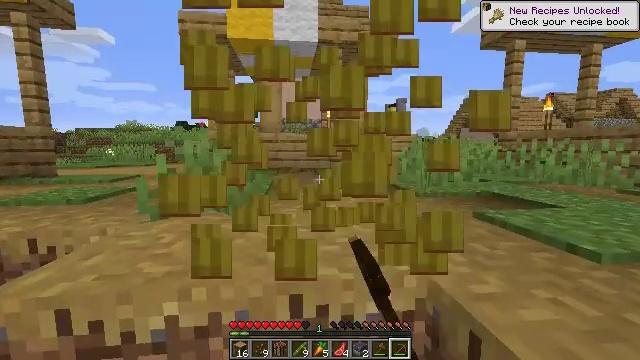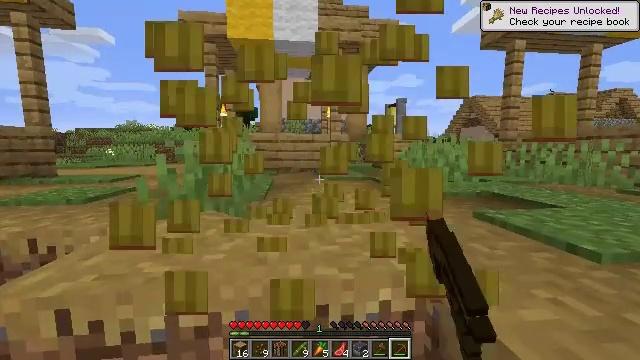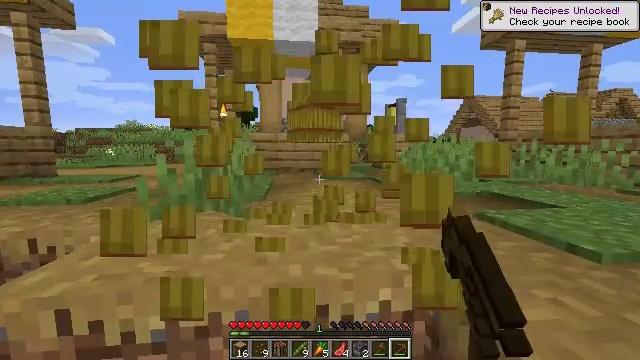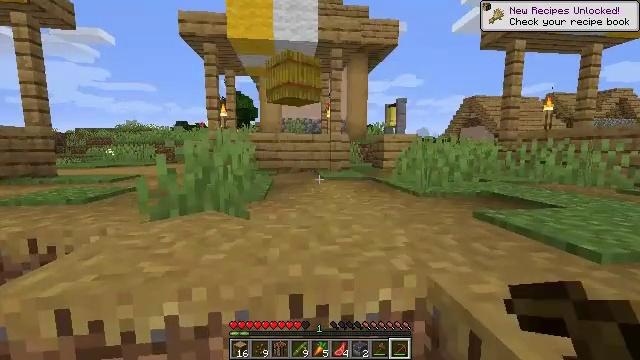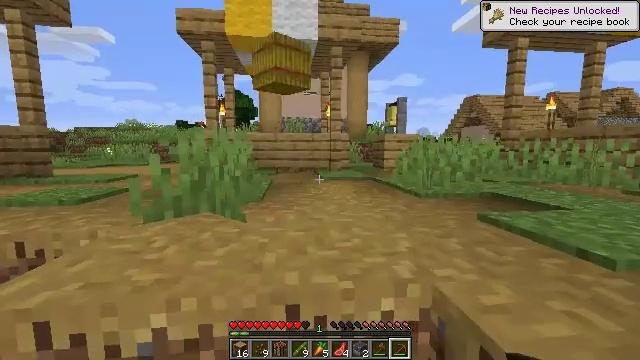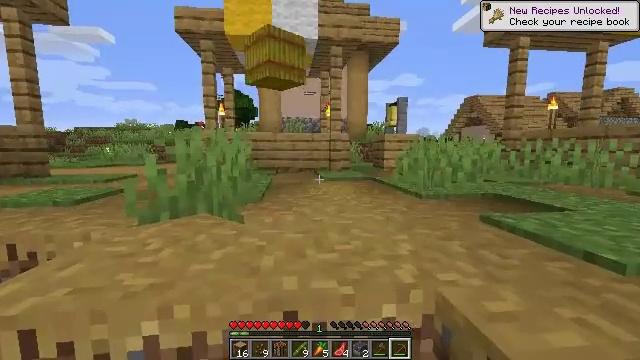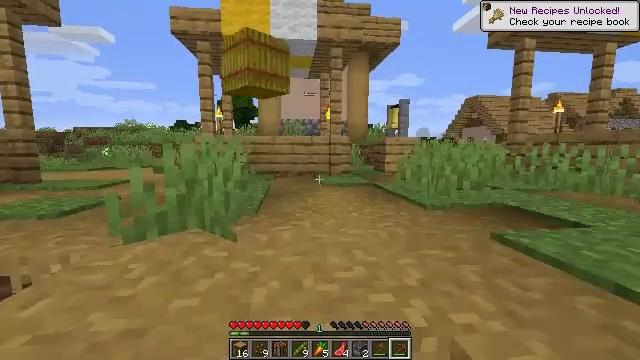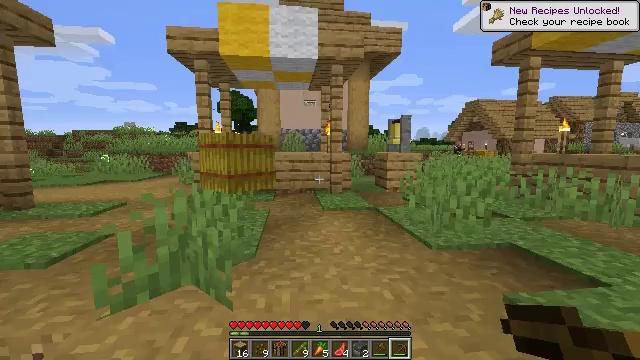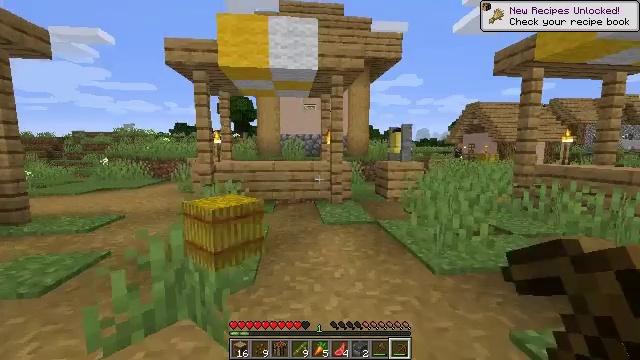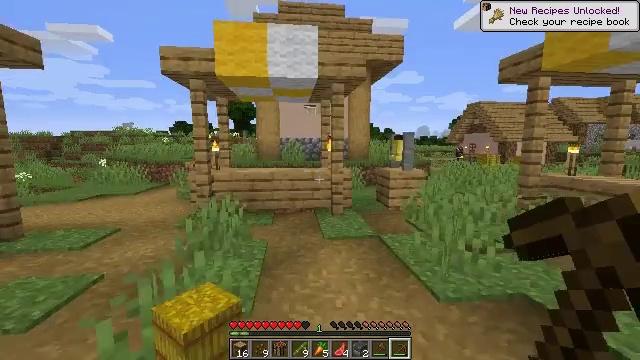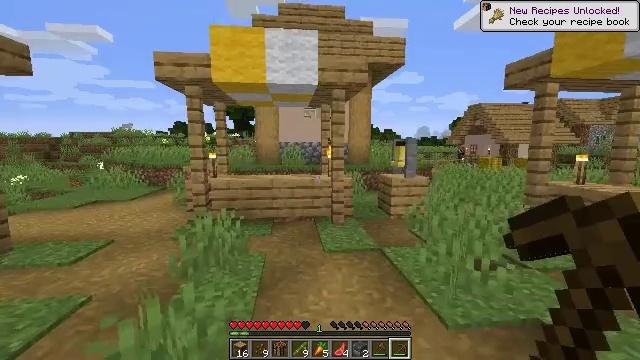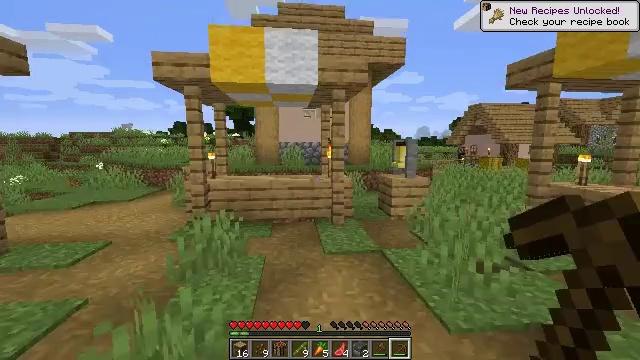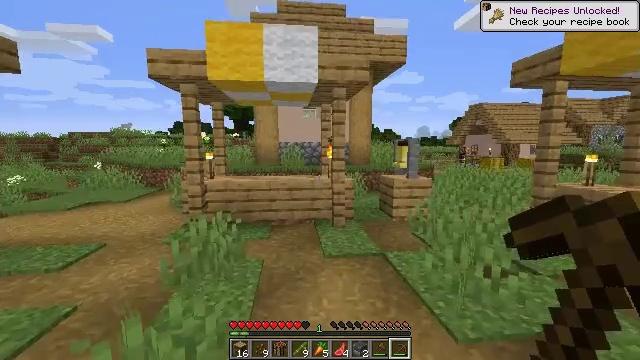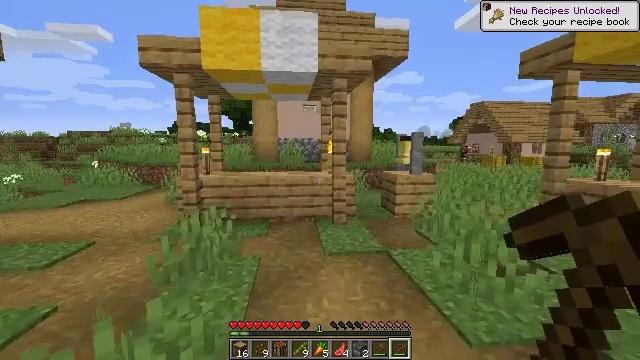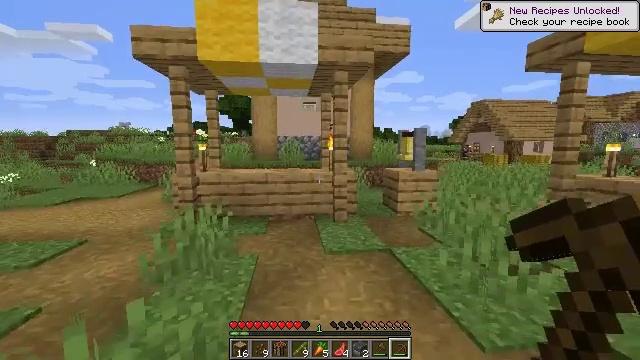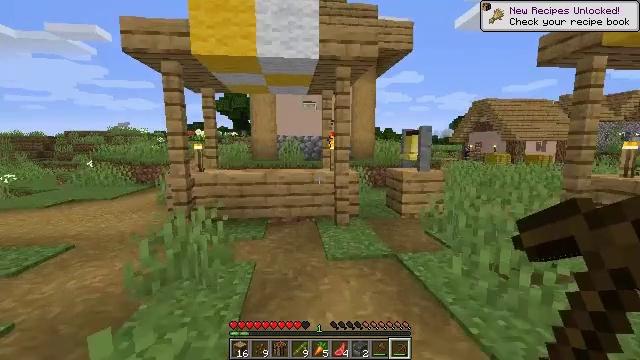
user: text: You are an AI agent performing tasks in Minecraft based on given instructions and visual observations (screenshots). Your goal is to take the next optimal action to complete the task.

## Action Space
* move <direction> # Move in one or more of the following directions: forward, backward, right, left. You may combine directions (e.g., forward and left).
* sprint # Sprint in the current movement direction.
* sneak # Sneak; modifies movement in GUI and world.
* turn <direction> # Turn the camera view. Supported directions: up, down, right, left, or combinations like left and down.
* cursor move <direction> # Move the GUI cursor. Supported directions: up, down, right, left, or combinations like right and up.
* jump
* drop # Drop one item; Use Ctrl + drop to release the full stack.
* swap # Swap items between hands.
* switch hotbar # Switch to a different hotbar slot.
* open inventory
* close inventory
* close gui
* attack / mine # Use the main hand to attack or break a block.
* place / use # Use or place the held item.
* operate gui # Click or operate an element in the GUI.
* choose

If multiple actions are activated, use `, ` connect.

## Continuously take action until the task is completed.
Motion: motion action
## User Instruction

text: Gather hay blocks from the farm.
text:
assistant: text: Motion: attack / mine
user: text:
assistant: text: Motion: attack / mine
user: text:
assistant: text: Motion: attack / mine
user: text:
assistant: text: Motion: move forward, attack / mine
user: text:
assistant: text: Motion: move forward, attack / mine
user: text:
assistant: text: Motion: move forward, attack / mine, jump
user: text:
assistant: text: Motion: move forward, attack / mine, jump
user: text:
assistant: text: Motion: move forward, attack / mine, jump
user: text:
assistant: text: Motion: move forward, attack / mine, jump
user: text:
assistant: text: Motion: move forward, attack / mine
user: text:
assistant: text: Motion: move forward, attack / mine
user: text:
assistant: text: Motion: move forward
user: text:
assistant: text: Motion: move forward
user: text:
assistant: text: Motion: move forward
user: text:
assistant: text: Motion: move forward
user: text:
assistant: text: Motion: move forward
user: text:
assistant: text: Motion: move forward
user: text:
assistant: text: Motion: no_op
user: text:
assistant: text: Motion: no_op
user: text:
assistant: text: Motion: no_op
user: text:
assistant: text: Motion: no_op
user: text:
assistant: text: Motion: no_op
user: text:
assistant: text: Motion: turn left and down
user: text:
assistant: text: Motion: move forward, turn left and down
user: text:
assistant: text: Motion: move forward, turn left and down
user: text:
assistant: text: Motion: move forward, turn left and down
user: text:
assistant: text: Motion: move forward and move left, turn left
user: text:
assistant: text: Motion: move forward and move left
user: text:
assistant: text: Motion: move forward and move left
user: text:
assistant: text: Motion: move forward and move left